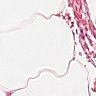
Metastatic tissue present: no